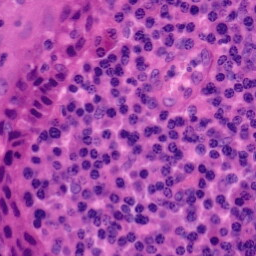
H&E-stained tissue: Tonsil